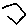
Label: hexagon